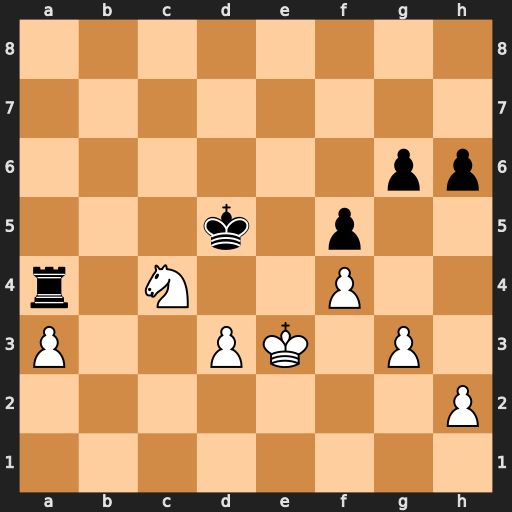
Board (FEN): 8/8/6pp/3k1p2/r1N2P2/P2PK1P1/7P/8
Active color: w
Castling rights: -
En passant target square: -
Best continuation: Nb6+ Ke6 Nxa4